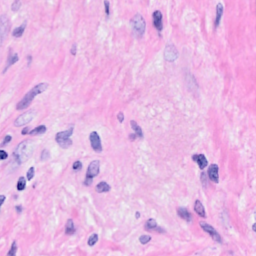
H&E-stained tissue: Breast